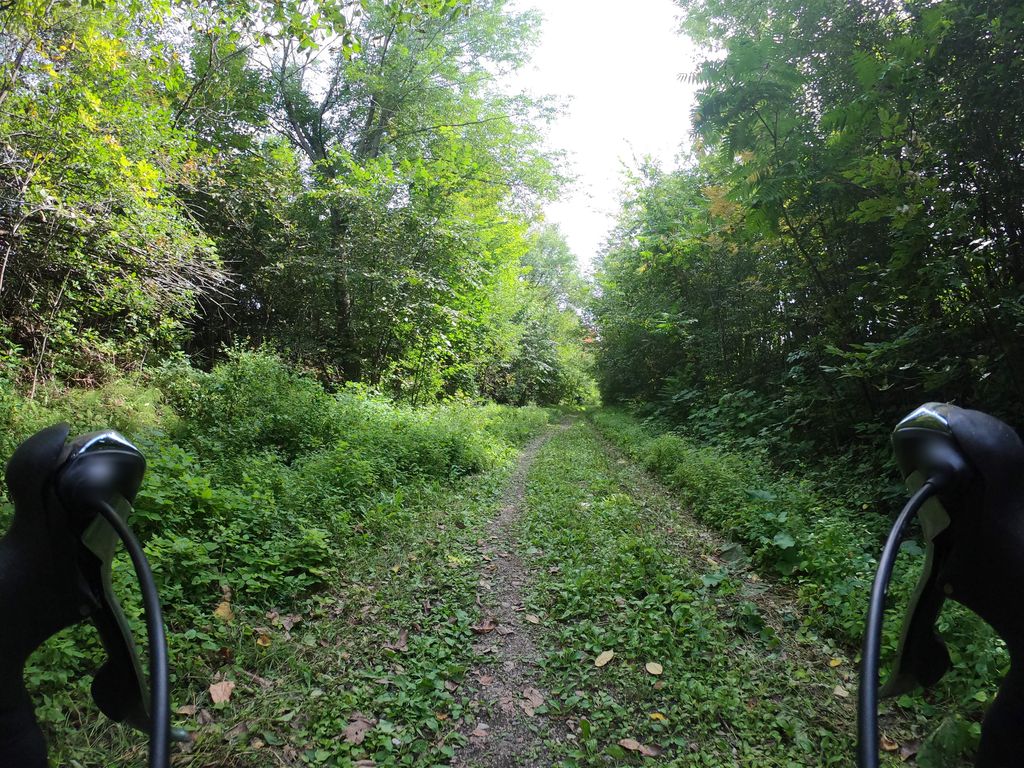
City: ottawa-gatineau